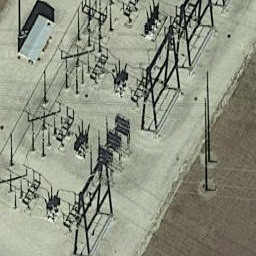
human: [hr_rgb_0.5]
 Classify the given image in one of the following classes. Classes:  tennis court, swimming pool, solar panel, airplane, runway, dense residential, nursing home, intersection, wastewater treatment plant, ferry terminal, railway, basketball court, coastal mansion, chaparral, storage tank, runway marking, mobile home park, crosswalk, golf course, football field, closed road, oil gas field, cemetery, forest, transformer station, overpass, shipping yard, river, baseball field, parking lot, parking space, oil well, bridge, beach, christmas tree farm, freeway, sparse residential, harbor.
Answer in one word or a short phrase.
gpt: transformer station